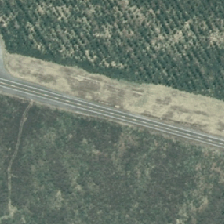
Land cover: low_producing_grassland